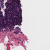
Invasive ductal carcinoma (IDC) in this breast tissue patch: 0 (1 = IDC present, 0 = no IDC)